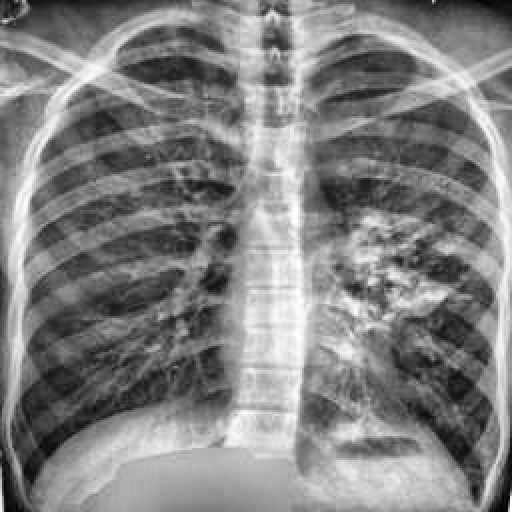
Finding: TUBERCULOSIS